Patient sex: M
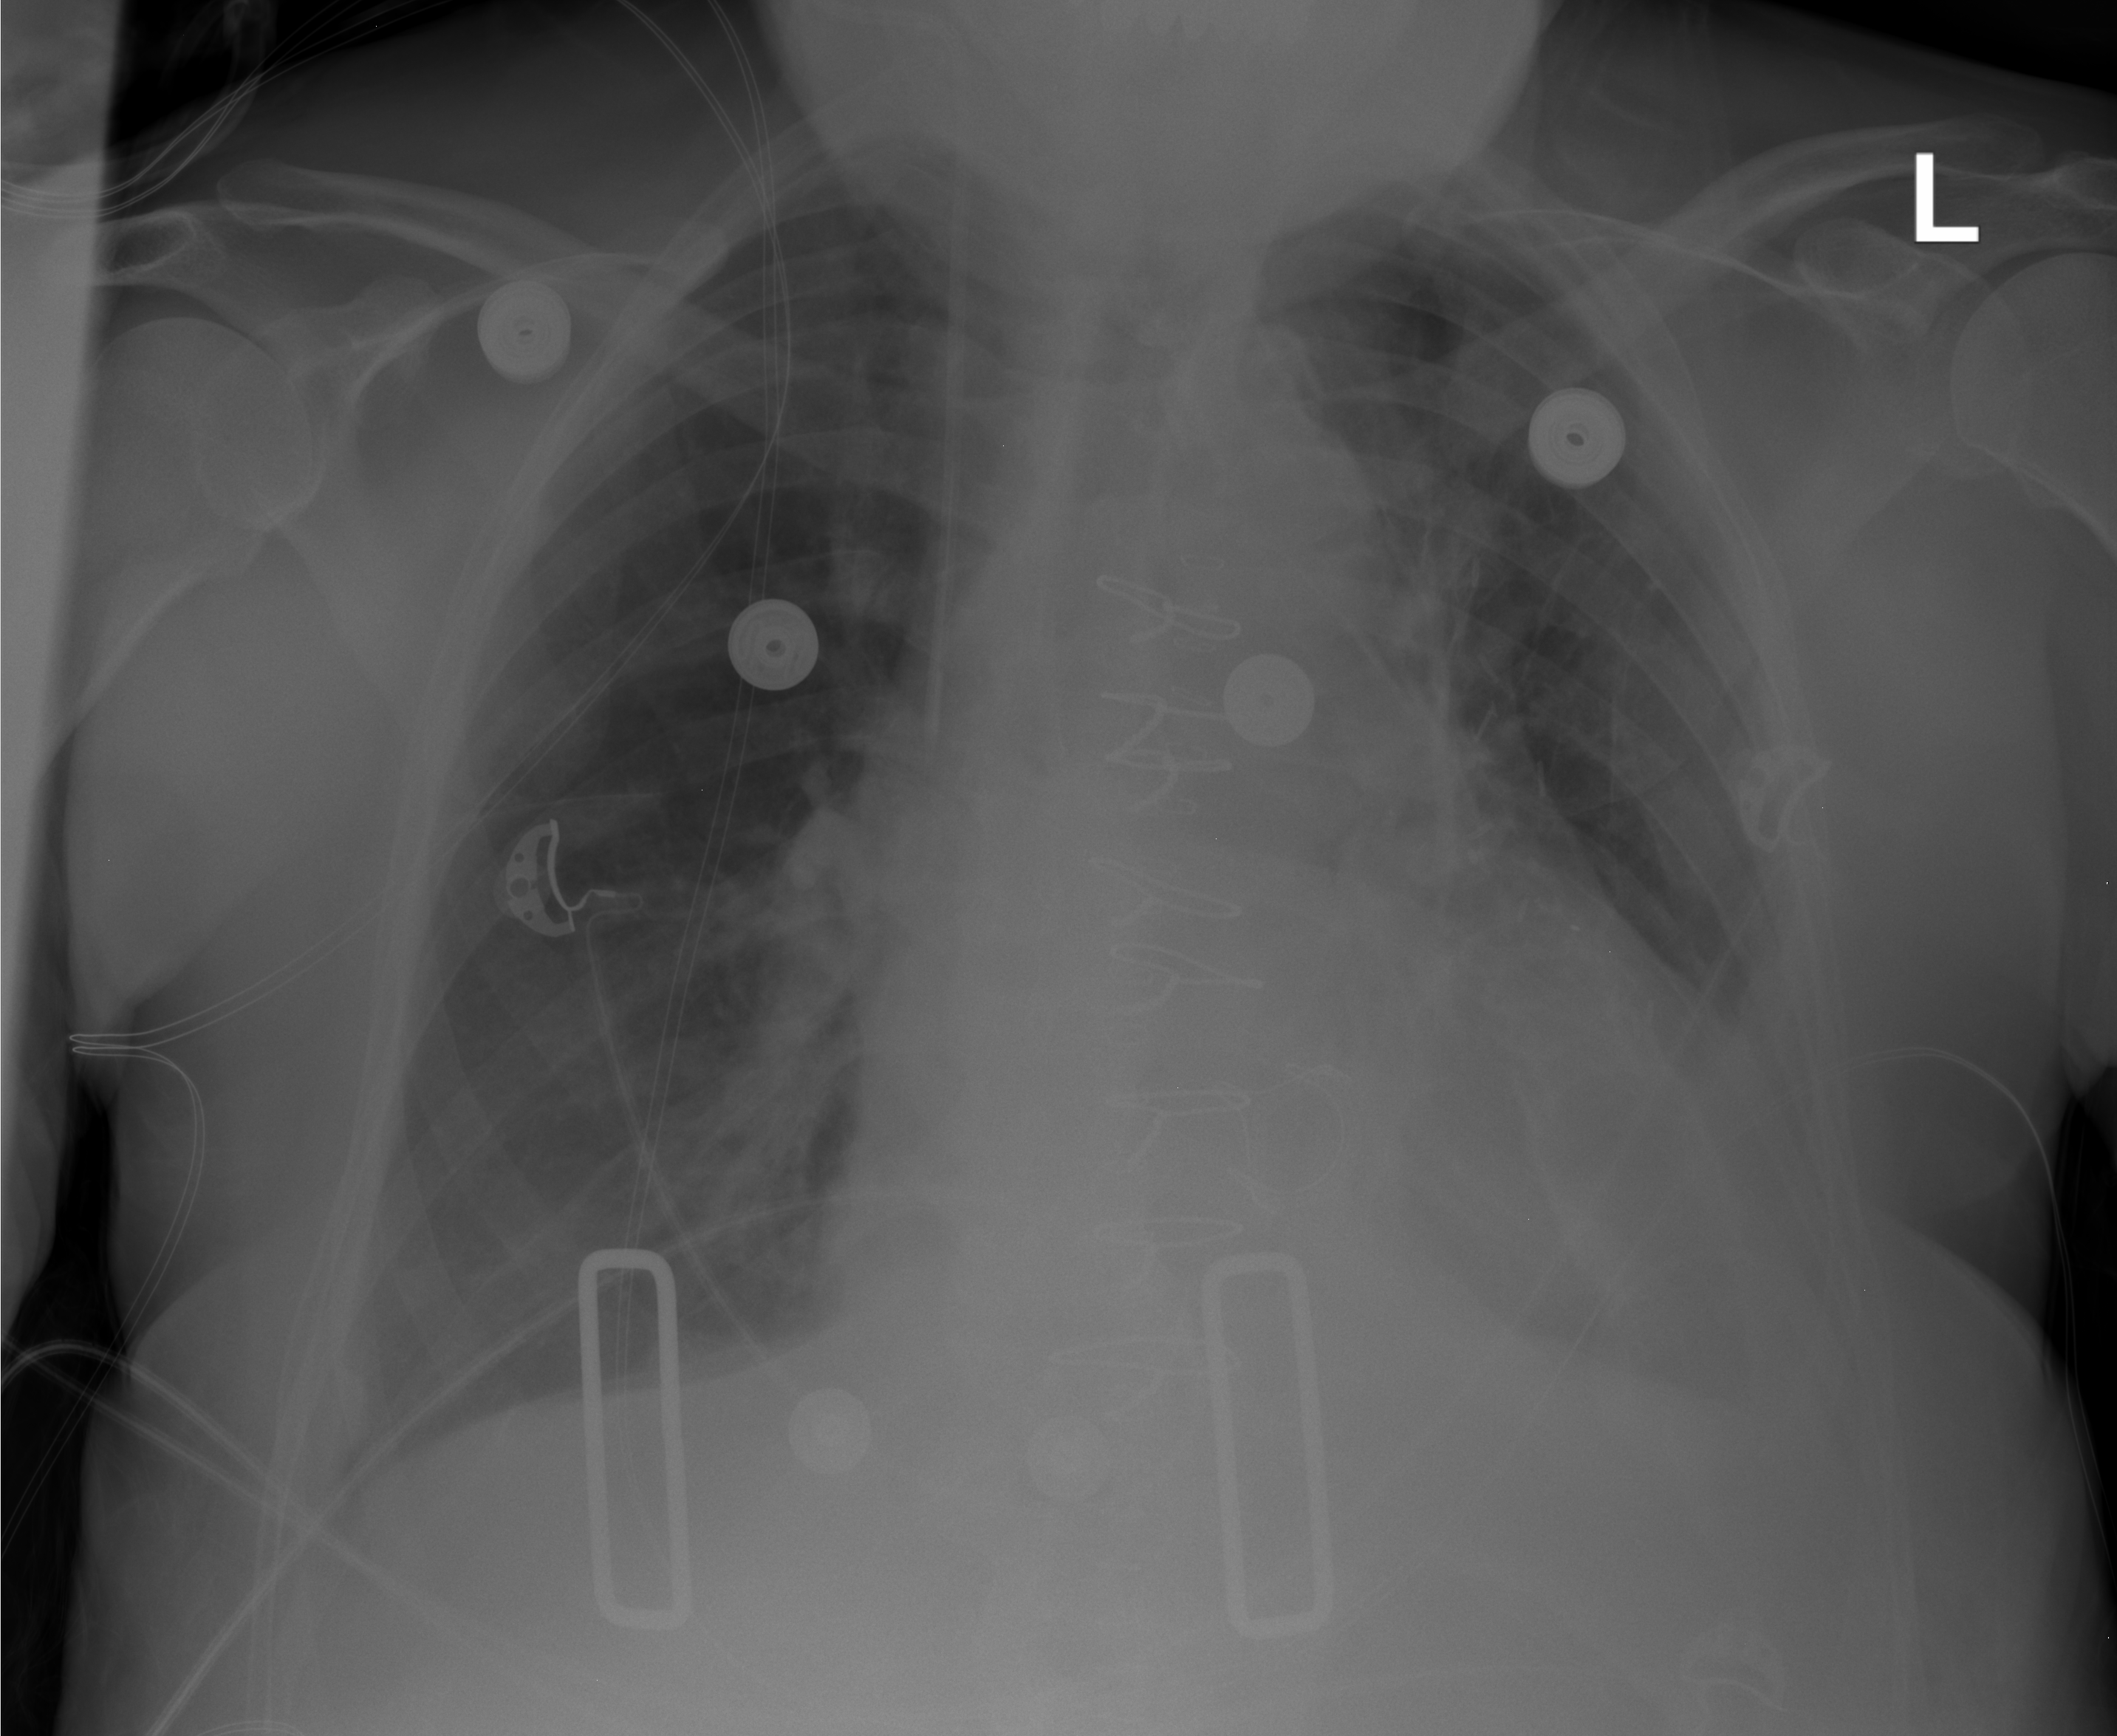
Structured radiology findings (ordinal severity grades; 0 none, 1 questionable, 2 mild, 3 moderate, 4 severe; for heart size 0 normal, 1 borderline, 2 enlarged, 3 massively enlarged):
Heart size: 2
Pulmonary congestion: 0
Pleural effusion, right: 0
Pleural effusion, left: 0
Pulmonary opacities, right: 0
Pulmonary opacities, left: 0
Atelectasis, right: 0
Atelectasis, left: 2